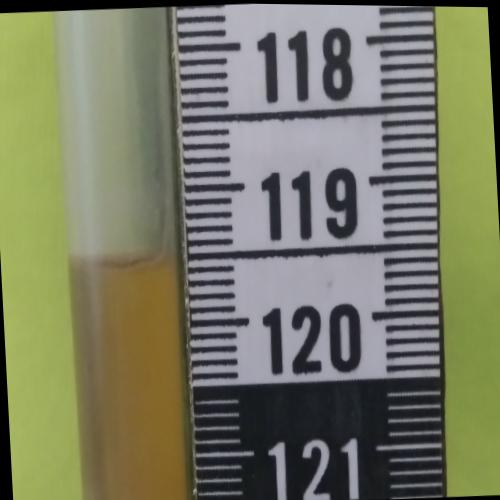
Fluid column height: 119.5 cm